Interaction volume radius: 5 \u00c5
Interaction volume height: 15 \u00c5
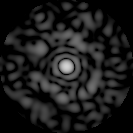
Disorder parameter: 0.8456